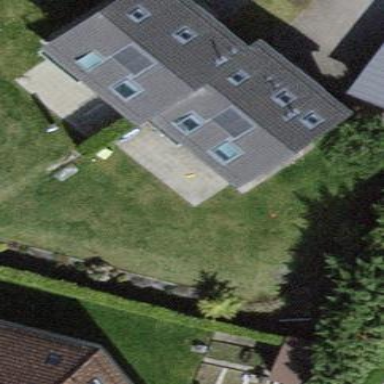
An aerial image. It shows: Semidetached house.